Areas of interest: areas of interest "Atour Hotel, Jinma Road, Dalian Development Zone"
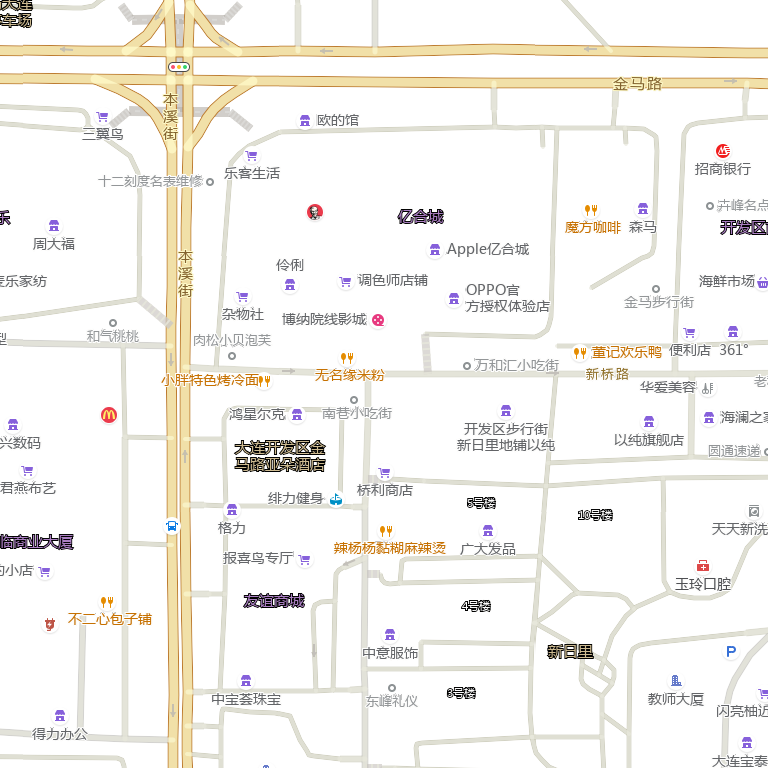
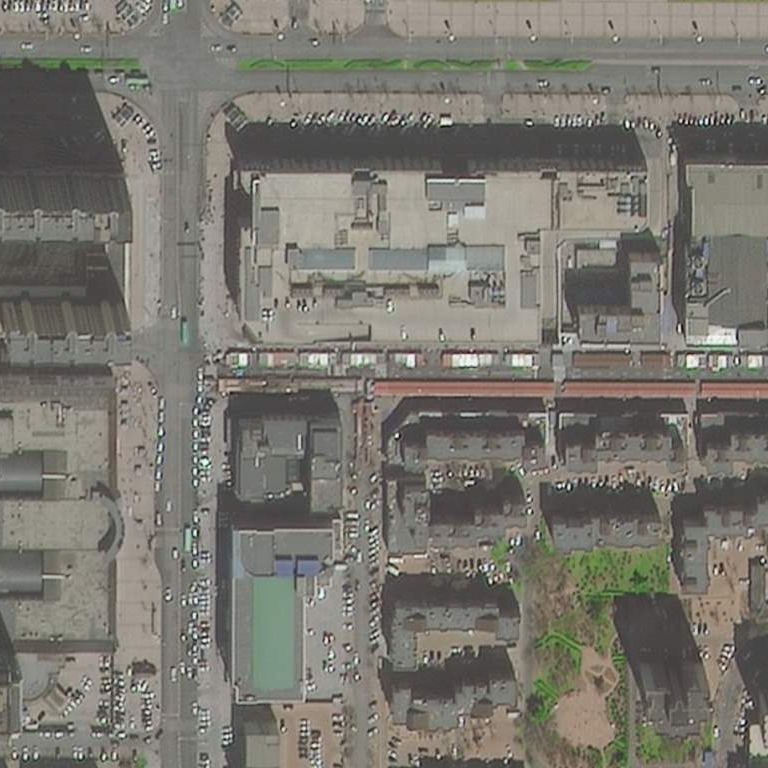